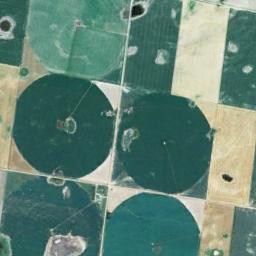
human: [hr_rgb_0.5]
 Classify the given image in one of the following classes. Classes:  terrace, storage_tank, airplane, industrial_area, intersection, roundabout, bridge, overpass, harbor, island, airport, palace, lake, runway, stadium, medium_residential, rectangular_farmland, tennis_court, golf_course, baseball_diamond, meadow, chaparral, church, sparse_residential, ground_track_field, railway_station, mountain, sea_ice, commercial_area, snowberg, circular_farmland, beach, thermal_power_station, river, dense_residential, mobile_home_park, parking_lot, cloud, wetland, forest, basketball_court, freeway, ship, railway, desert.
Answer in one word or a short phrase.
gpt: circular_farmland